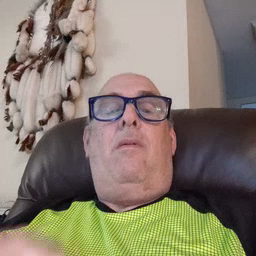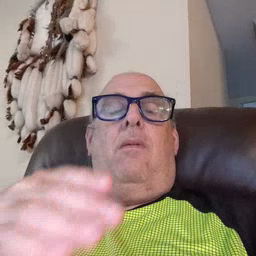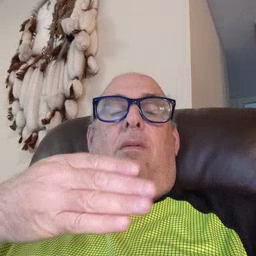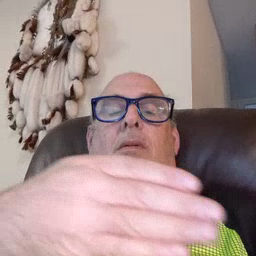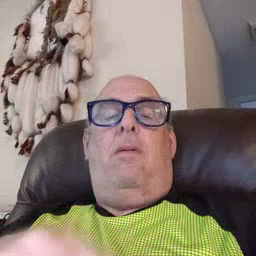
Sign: fish